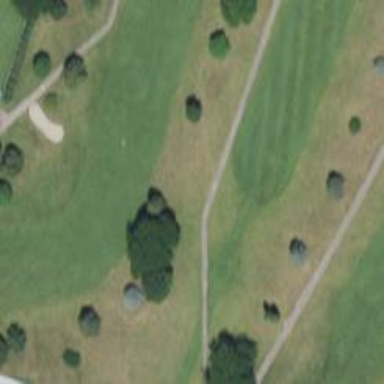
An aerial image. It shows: Path for both roads and golfers.